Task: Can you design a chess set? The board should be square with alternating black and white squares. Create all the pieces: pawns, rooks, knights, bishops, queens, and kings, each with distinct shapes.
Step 1155:
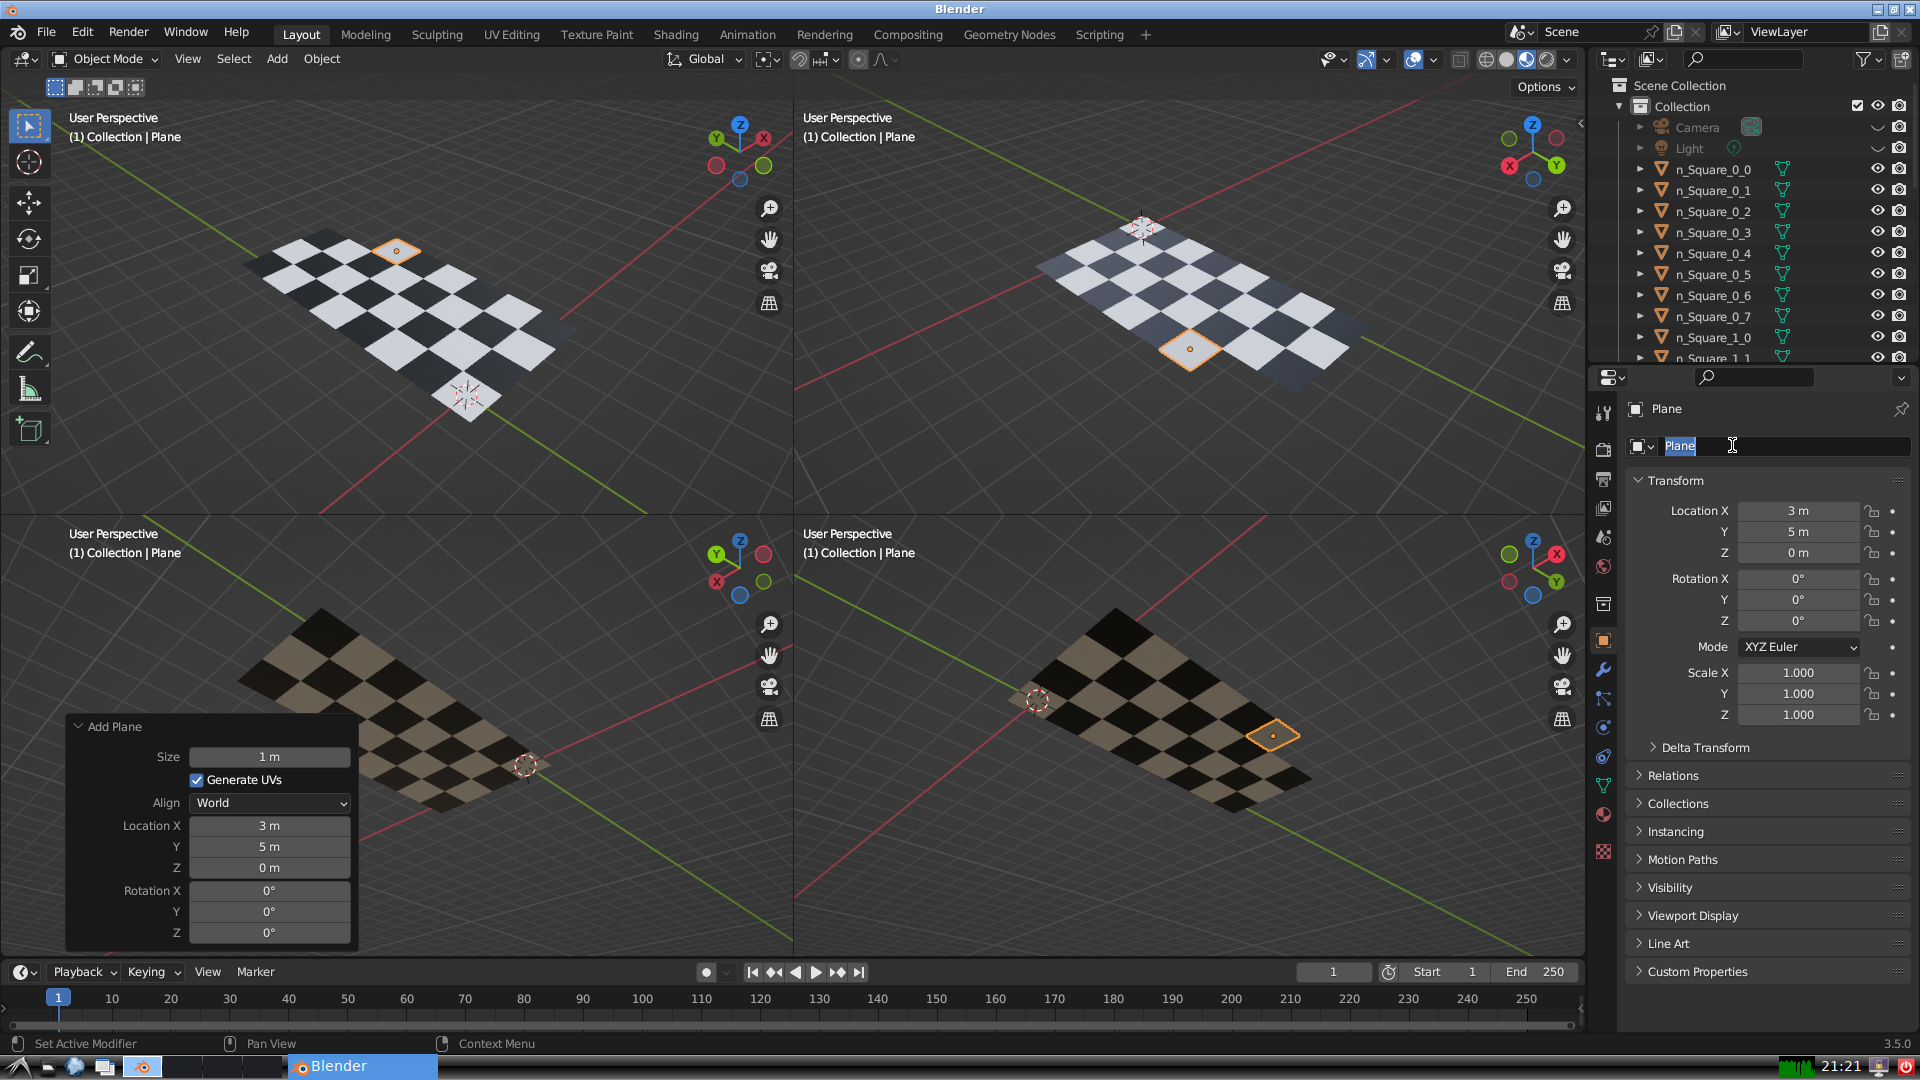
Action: input_text: n_Square_3_5